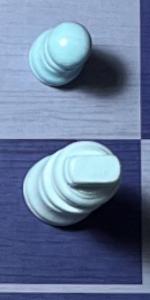
Label: King_White